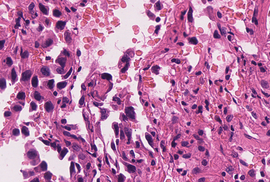
Tumor epithelial tissue: yes
Tumor-associated stroma tissue: yes
Normal tissue: no